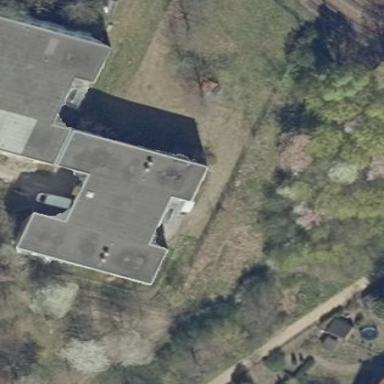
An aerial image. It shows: Flat-roofed school building.